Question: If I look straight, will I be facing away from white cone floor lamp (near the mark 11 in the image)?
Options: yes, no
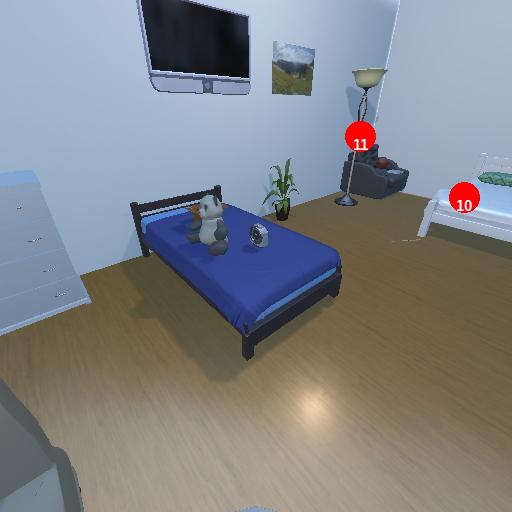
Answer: yes